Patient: sex F, age 54
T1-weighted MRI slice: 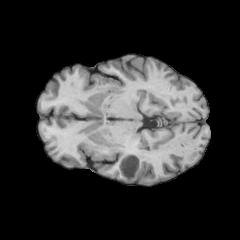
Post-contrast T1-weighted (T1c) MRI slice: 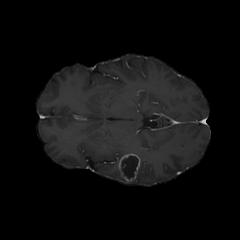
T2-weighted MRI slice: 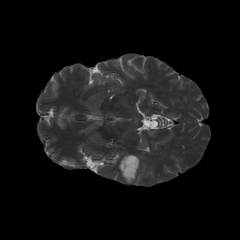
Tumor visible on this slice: yes
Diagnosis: Glioblastoma, IDH-wildtype
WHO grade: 4